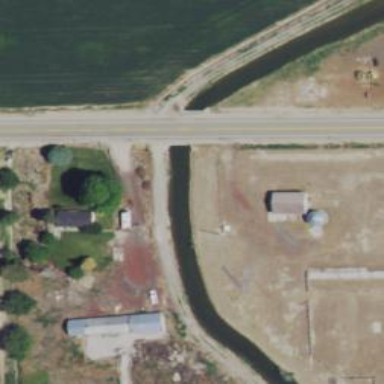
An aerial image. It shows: Culvert tunnel crossing over canal.